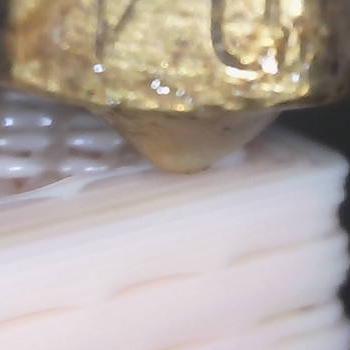
Flow rate: 33%